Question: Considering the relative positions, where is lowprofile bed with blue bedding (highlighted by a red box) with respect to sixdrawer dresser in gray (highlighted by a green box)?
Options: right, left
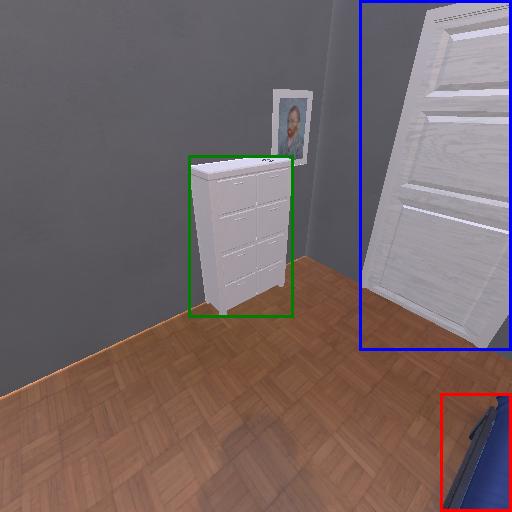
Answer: right